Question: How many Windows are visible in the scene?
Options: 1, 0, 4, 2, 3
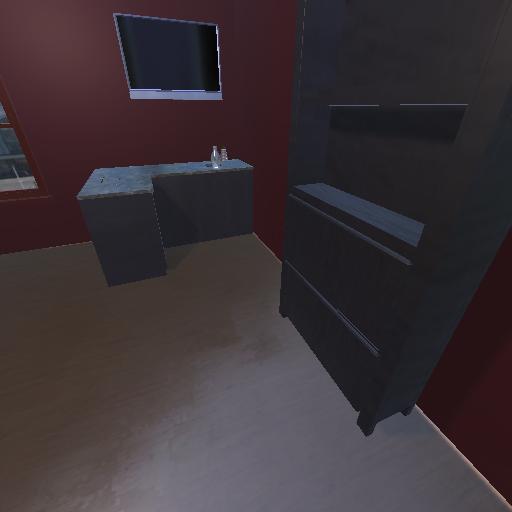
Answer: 1